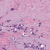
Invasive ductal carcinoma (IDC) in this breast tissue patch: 1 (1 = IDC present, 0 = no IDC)